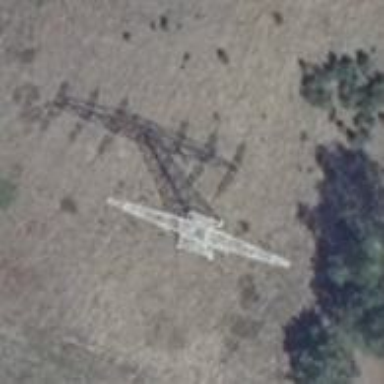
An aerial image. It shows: Towering power structure.